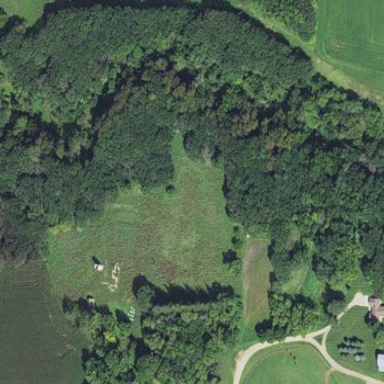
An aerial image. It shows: Woodland area serving as shelterbelt.